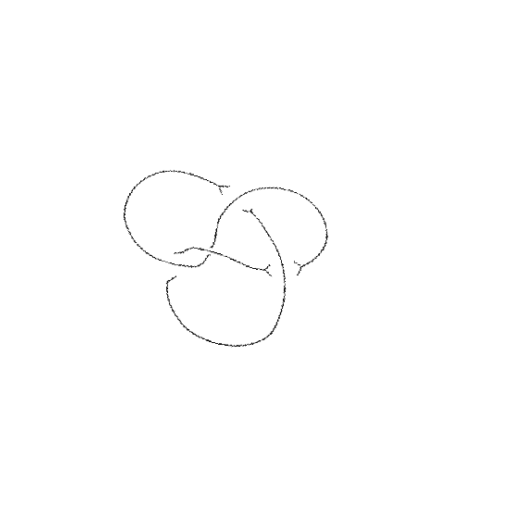
Crossing number: 4